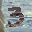
Label: 3